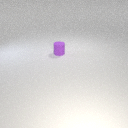
small purple rubber cylinder